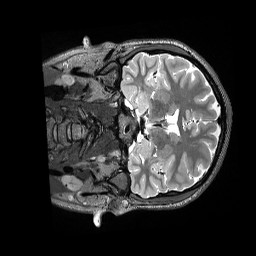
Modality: T2w
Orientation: coronal
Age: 21
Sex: male
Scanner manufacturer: siemens
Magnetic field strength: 3 T
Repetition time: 3.2 s
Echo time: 0.562 s